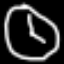
Label: clock